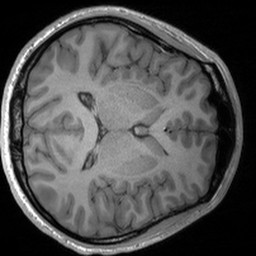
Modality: T1w
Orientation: axial
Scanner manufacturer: siemens
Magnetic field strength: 3 T
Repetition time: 1.54 s
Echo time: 0.00234 s